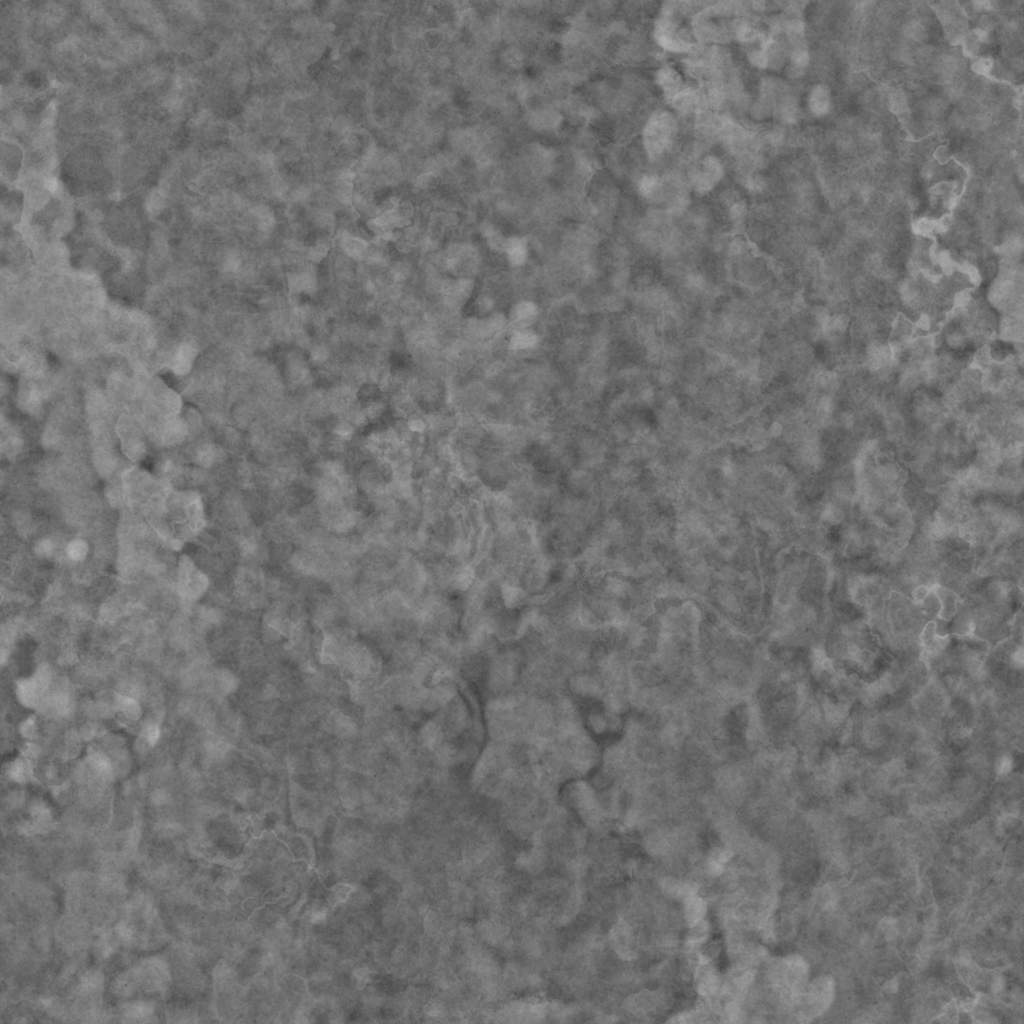
Texture map type: Roughness